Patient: sex M, age 48
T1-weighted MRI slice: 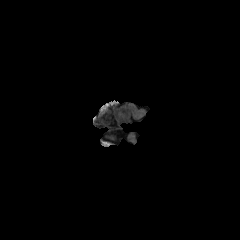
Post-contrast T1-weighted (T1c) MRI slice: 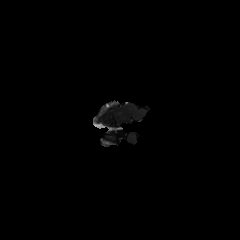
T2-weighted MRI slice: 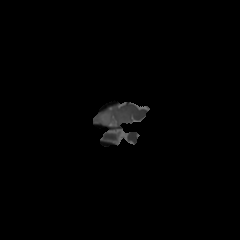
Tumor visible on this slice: yes
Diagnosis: Astrocytoma, IDH-mutant
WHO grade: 3